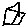
Label: house